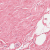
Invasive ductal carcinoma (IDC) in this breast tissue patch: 0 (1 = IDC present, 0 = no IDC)